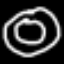
Label: donut